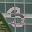
Label: 3